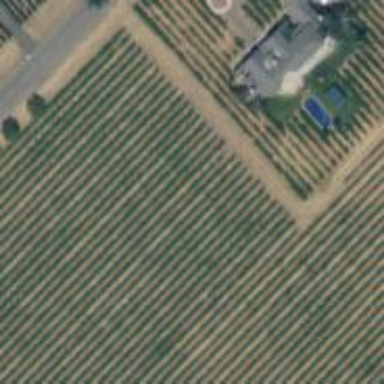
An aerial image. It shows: Vineyard with wine grapes as the crop.